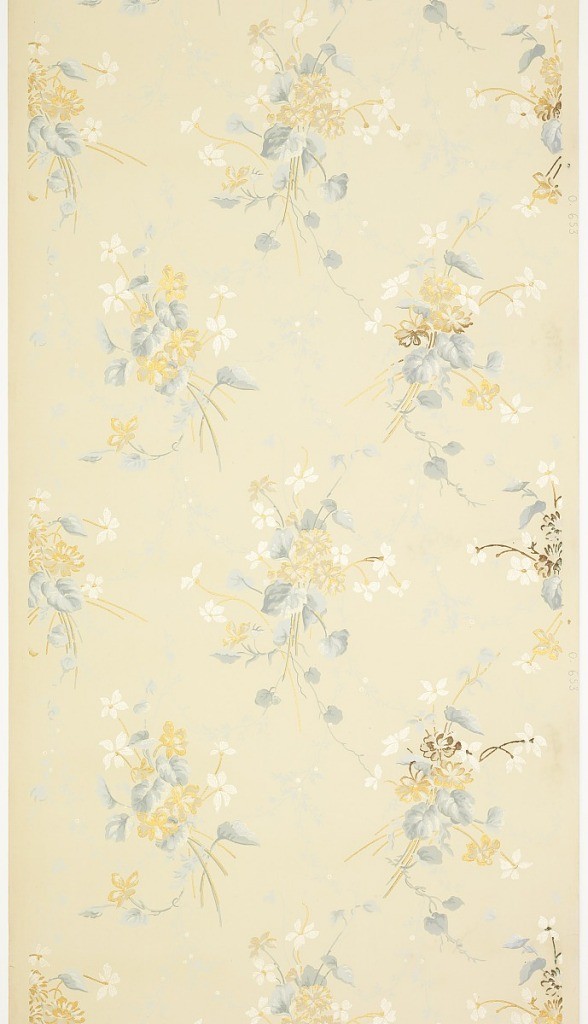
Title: Sidewall
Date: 1905–1915
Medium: Machine-printed paper, liquid mica
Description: Large bouquets of flowers connected by floral swag and vining tendrils. Printed in blues, gold mica, white mica, beige and green on off-white ground.